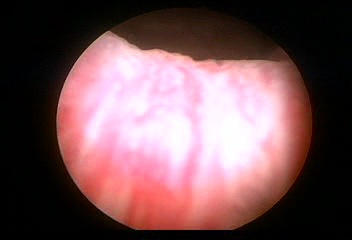
Modality: WLC
Class: Normal mucosa
Bladder cancer association: No